Question: i am designing application for android in which i have kept a 'HorizontalScrollView' at the top to display 3 log in control(Textbox for Username and Password) in a scroll view. I have almost achieved what i want except for one minor defect that it is not occupying the whole width of the screen as you can see in the image below. How can i make its width to 'fill_parent' ?
'''
<?xml version="1.0" encoding="utf-8"?>
<FrameLayout xmlns:android="http://schemas.android.com/apk/res/android"
xmlns:panel="http://schemas.android.com/apk/res-auto"
android:layout_width="fill_parent"
android:layout_height="fill_parent"
android:background="#CCC"
android:orientation="vertical" >
<LinearLayout
android:layout_width="fill_parent"
android:layout_height="fill_parent"
android:orientation="vertical" >
<org.miscwidgets.widget.Panel
android:id="@+id/mytopPanel"
android:layout_width="fill_parent"
android:layout_height="wrap_content"
panel:animationDuration="1000"
panel:closedHandle="@drawable/top_switcher_collapsed_background"
panel:content="@+id/mypanelContent"
panel:handle="@+id/mypanelHandle"
panel:linearFlying="true"
panel:openedHandle="@drawable/top_switcher_expanded_background"
panel:position="top" >
<Button
android:id="@+id/mypanelHandle"
android:layout_width="wrap_content"
android:layout_height="33dip"
android:layout_gravity="center_horizontal" />
<HorizontalScrollView
android:id="@+id/mypanelContent"
android:layout_width="fill_parent"
android:layout_height="wrap_content" >
<RelativeLayout
android:layout_width="wrap_content"
android:layout_height="wrap_content" >
<LinearLayout
android:id="@+id/linearLayout"
android:layout_width="fill_parent"
android:layout_height="wrap_content"
android:orientation="vertical" >
<EditText
android:id="@+id/editTextUserName"
android:layout_width="fill_parent"
android:layout_height="wrap_content"
android:layout_margin="3dp"
android:layout_marginTop="6dp"
android:hint="@string/editUserName" >
</EditText>
<EditText
android:id="@+id/editTextPassword"
android:layout_width="fill_parent"
android:layout_height="wrap_content"
android:layout_margin="3dp"
android:hint="@string/editUserPwd" >
</EditText>
<TextView
android:id="@+id/textView"
android:layout_width="fill_parent"
android:layout_height="wrap_content"
android:background="#323299"
android:gravity="center"
android:padding="4dip"
android:text="@string/drpDwnTxt"
android:textColor="#eee"
android:textSize="16dip"
android:textStyle="bold" />
</LinearLayout>
<LinearLayout
android:id="@+id/linearLayout1"
android:layout_width="fill_parent"
android:layout_height="wrap_content"
android:layout_toRightOf="@+id/linearLayout"
android:orientation="vertical" >
<EditText
android:id="@+id/editTextUserName1"
android:layout_width="fill_parent"
android:layout_height="wrap_content"
android:layout_margin="3dp"
android:layout_marginTop="6dp"
android:hint="@string/editUserName" >
</EditText>
<EditText
android:id="@+id/editTextPassword1"
android:layout_width="fill_parent"
android:layout_height="wrap_content"
android:layout_margin="3dp"
android:hint="@string/editUserPwd" >
</EditText>
<TextView
android:id="@+id/textView1"
android:layout_width="fill_parent"
android:layout_height="wrap_content"
android:background="#323299"
android:gravity="center"
android:padding="4dip"
android:text="@string/drpDwnTxt"
android:textColor="#eee"
android:textSize="16dip"
android:textStyle="bold" />
</LinearLayout>
</RelativeLayout>
</HorizontalScrollView>
</org.miscwidgets.widget.Panel>
</LinearLayout>
</FrameLayout>
'''

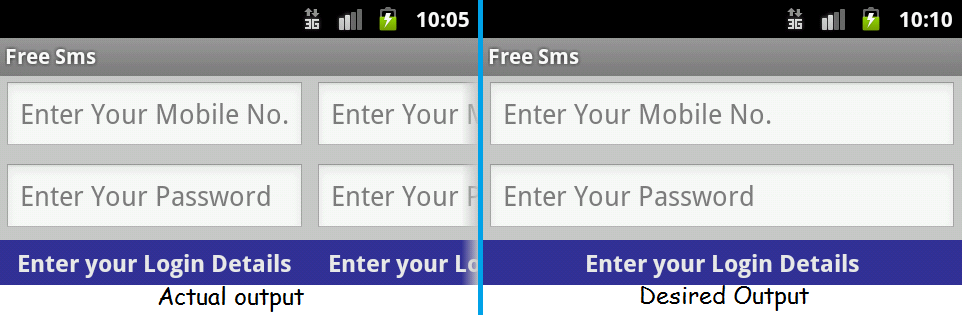
Answer: Here is what you can do.
Define 1 Horizontal Linear Layout.
Define 3 Vertical Linear Layouts.
Inside each vertical linear layout, put the pair of EditTexts for username and password. [make sure that their width attributes are '"fill_parent"' i.e. each of the editTexts should fill the vertical linear layout width inside which they are placed ]
Put these 3 vertical linear layouts inside the horizontal linear layout.
Make the horizontal linear layout ( which contains the other three layouts) to have a width of 3 times the width of the display.
'''
Display display = getWindowManager().getDefaultDisplay();
int width = display.getWidth();
int height = display.getHeight();
horizontalLayout = (LinearLayout) findViewById(R.id.yourHorizonatalLinearLayout);
horizontalLayout.setLayoutParams(new LinearLayout.LayoutParams(
(width * 3), height));
'''
Now, for each of the vertical linear layouts (which are placed inside the horizontal linear layout and contain a pair of username and password fields) make the width equal to the width of the device display.
The code below is for one of the vertical linear layouts and you would need to repeat this for the other two also. Similar code snippet, just change the id.
'''
firstEditLayout = (LinearLayout) findViewById(R.id.yourFirstVerticalLinearLayout);
firstEditLayout.setGravity(Gravity.CENTER_VERTICAL);
firstEditLayout.setLayoutParams(new LinearLayout.LayoutParams(
(width), height));
'''
P.S. : I hope I have been clear enough for you to understand.